Question: I am using a UltraComboBox from Infragistics in a forms Task Manager screen

The UltraComboBox has its dropdown button hidden, and AutoCompletion is active so the user can type a couple of letters to retrieve an user name to assign someone to a task.
However, the user has the possibility to let the task "Not assigned" by clicking the eraser icon, setting the internal value of the ComboBox to 'null' :
'''
private void SetNotAssigned_Click(object sender, EventArgs e)
{
AssignedToComboBox.Value = null;
}
'''
Instead of having my ComboBox filled with its NullText property ("Not assigned"), it is blank. Why ?
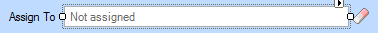
Answer: I just found why.
I had to put AlwaysInEditMode to false.
It looks like Infragistics is using a hidden TextBox that appears during edition and disappears afterwards. I suspect this TextBox behavior is not allways the expected one. AlwaysInEditMode seems to make that hidden TextBox on all the time.